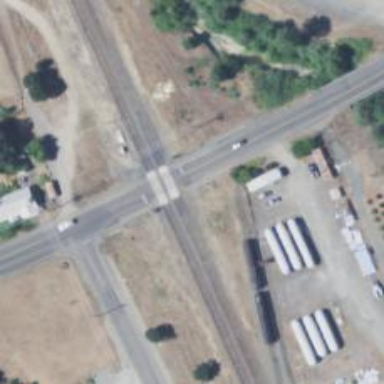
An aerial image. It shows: Railway level crossing.